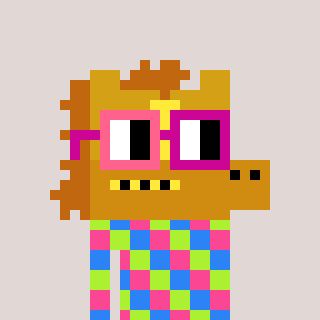
a pixel art character with square pink and red glasses, a yellow horse-shaped head and a red-colored body on a warm background